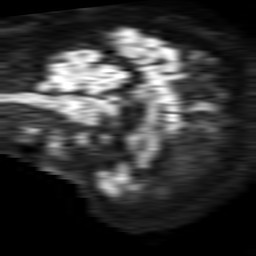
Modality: TRACE
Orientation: sagittal
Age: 82
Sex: male
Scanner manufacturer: philips
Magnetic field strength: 1.5 T
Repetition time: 3.392 s
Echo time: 0.06899 s